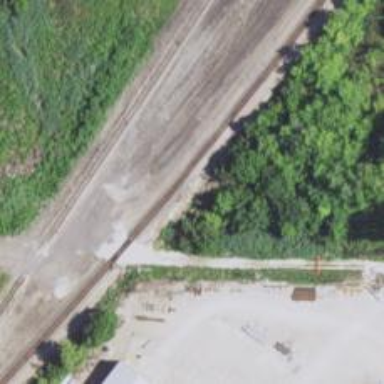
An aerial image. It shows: Abandoned railway.